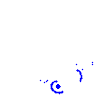
Particle: kaon